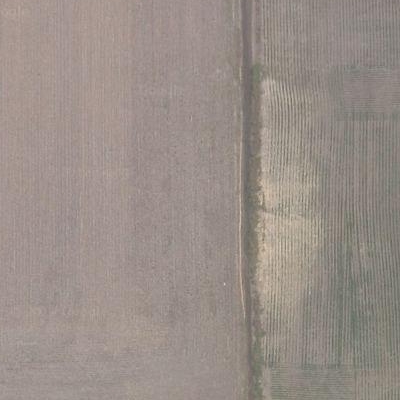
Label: Field